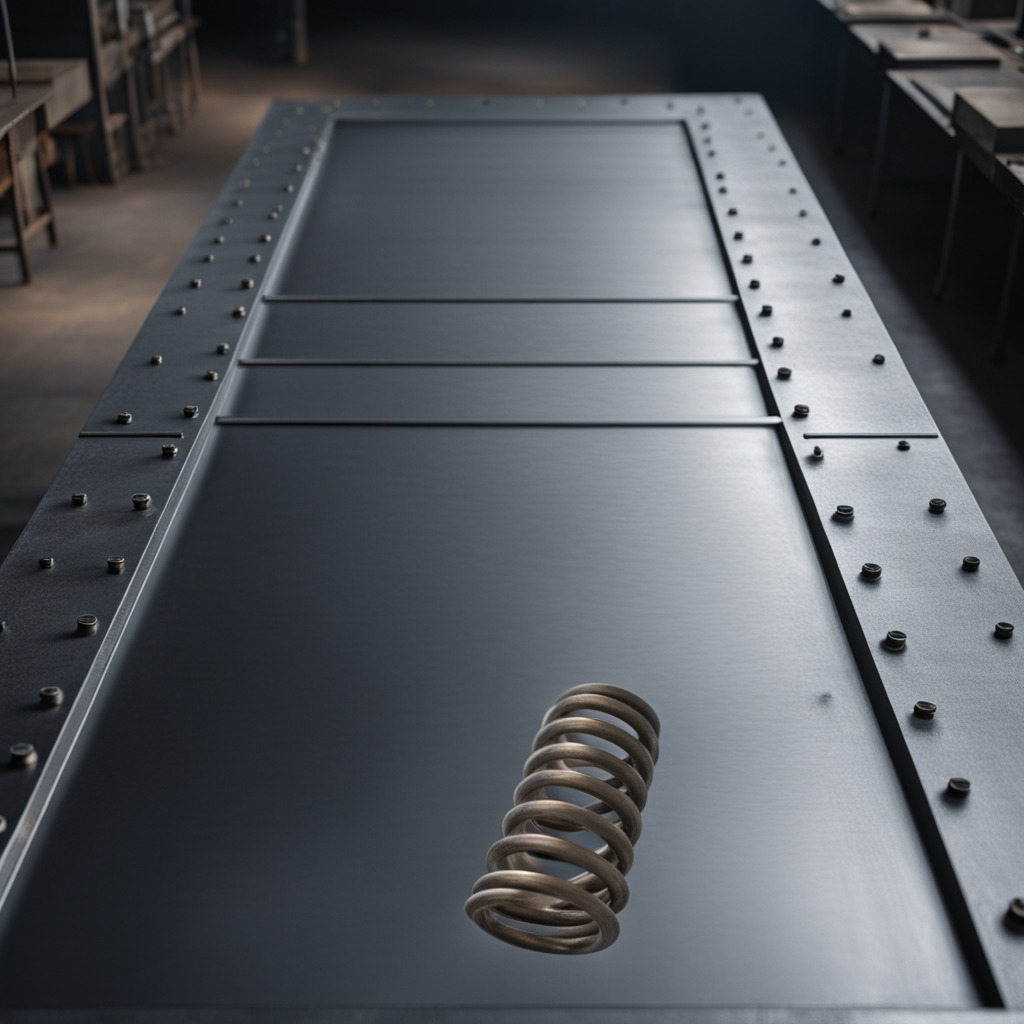
A coiled metal spring lies on the cold steel table in a mining workshop.